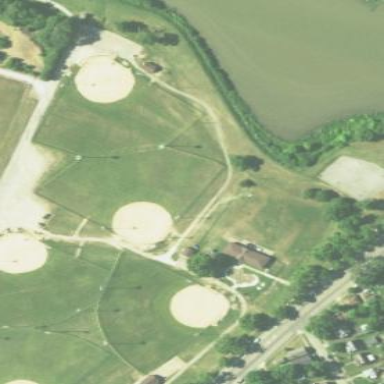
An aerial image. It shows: Baseball pitch for leisure land activities.